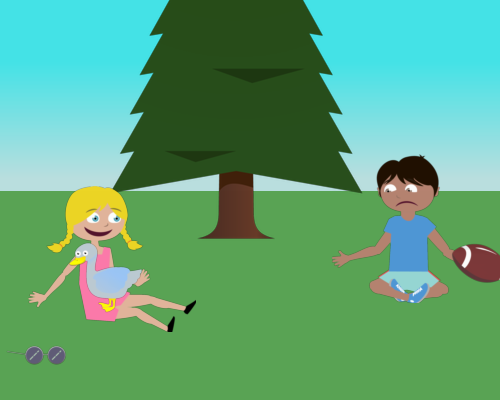
Sad boy on right, legs crossed, football in hand. Pine tree center, top cut off. Smiling girl left, holding duck. Large sunglasses bottom-left. Mike's ear on horizon, Jenny's hair touches tree tip. Tree to middle.